Field crop: tomato
Growth stage: 2
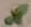
Species: solanum